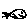
Label: fish